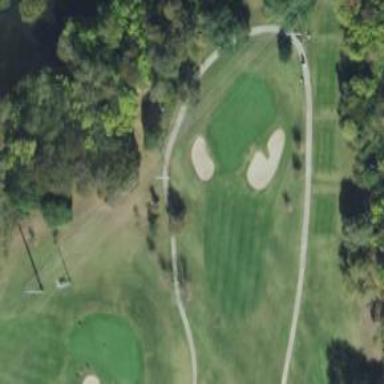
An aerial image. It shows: View of golf hole.